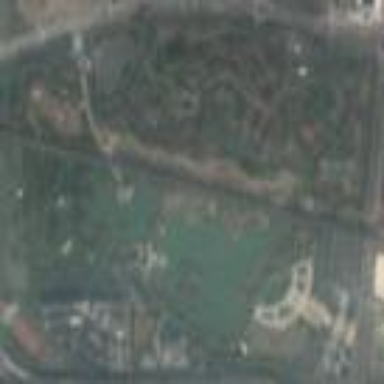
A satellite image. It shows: Botanical garden as type of leisure land.